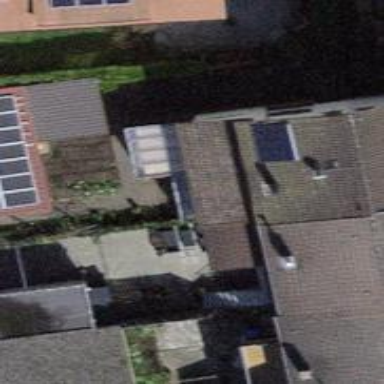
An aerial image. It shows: House with skillion roof shape.